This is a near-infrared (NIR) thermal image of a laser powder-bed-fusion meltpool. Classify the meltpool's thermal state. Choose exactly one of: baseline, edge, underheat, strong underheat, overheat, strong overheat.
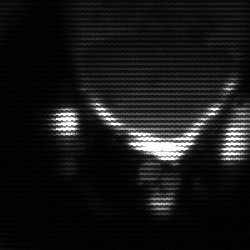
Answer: baseline